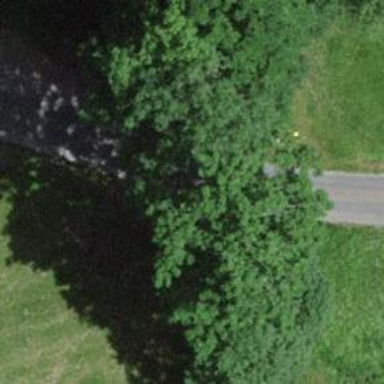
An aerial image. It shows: Culvert tunnel.